Field crop: tomato
Growth stage: 2
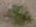
Species: solanum